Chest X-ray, AP view. Patient: 28 years old, sex F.
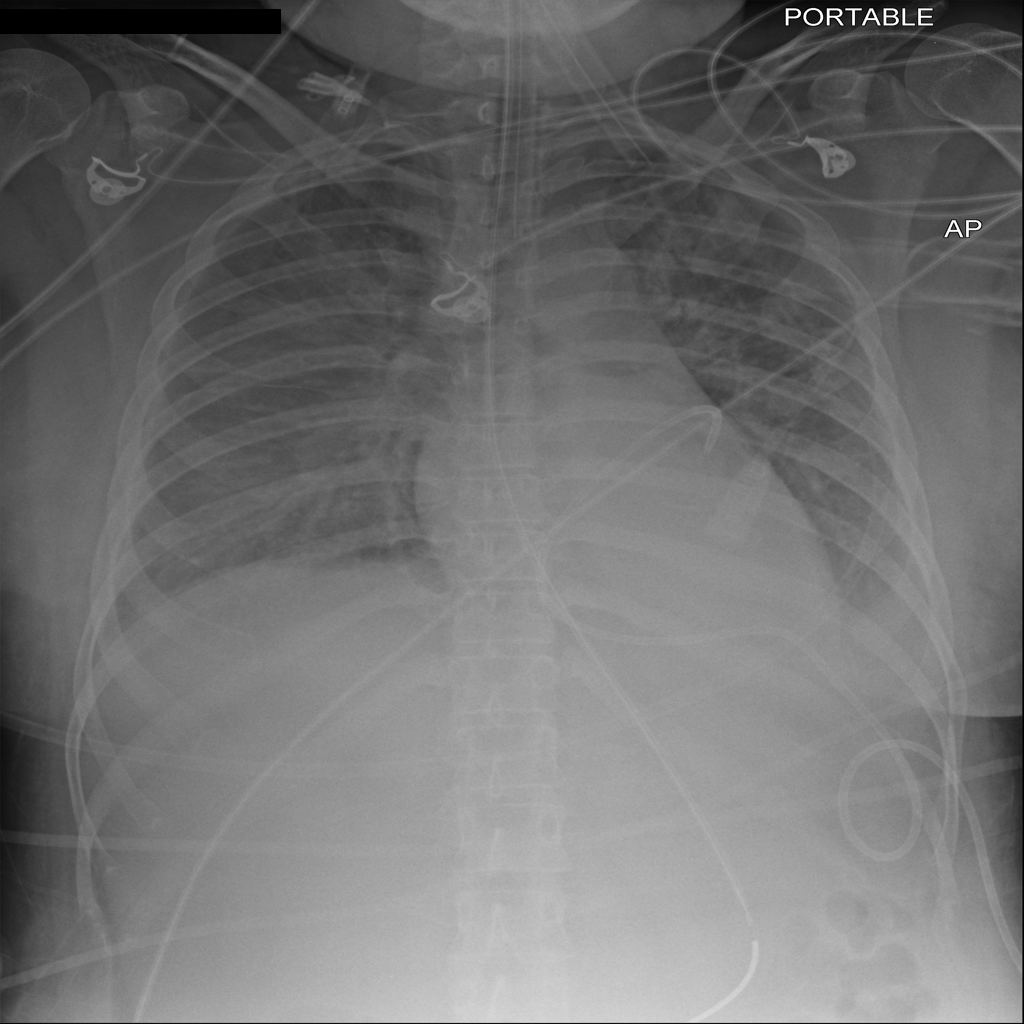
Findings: No Finding